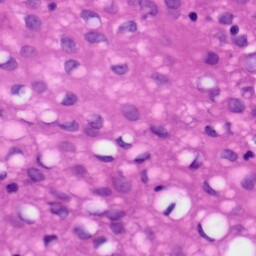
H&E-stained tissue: Tonsil